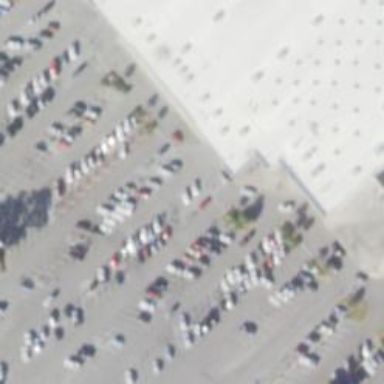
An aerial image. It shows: Parking space.